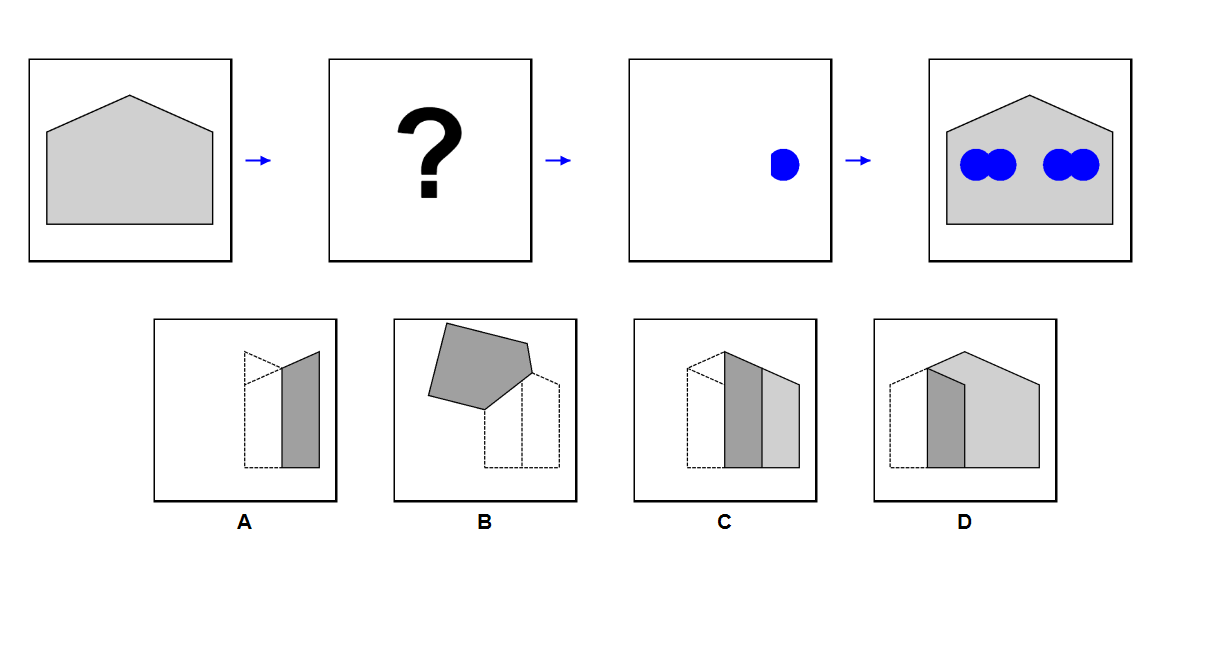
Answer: B